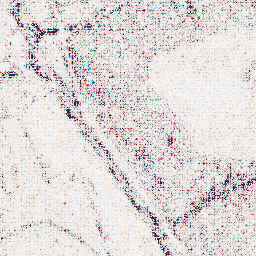
Category: wavelet
Decomposition family: wavelet_biorthogonal
Decomposition parameters: wavelet: bior5.5
level: 1
Upsampling method: linear_exact
Upsampling parameters: scale: 8
Upsampling scale: 8